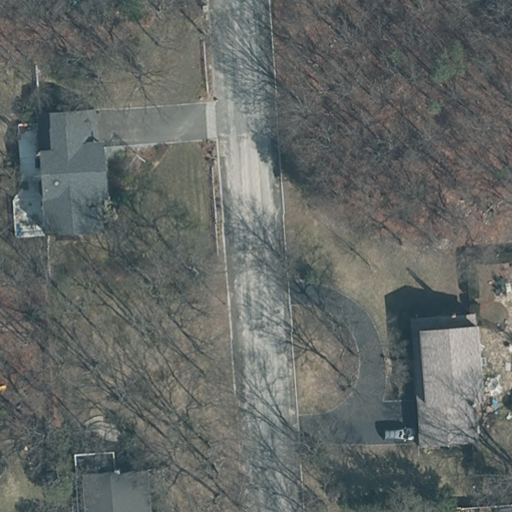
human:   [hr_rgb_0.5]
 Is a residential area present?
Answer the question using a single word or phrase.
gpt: yes

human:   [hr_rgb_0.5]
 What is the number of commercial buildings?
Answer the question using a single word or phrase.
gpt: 0

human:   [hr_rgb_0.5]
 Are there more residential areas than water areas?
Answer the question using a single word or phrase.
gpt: yes

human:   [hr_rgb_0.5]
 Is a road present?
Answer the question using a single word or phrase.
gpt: yes

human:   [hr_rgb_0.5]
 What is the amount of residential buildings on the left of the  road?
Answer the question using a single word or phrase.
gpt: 2

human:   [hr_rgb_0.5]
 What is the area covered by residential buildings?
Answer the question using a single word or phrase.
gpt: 884m2

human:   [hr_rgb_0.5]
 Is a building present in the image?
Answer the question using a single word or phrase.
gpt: yes

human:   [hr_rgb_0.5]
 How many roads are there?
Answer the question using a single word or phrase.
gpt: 1

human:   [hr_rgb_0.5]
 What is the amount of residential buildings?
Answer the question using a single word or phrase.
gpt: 3

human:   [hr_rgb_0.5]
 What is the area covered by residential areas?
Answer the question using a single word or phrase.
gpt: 10639m2

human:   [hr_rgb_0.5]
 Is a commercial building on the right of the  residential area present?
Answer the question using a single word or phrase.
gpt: no

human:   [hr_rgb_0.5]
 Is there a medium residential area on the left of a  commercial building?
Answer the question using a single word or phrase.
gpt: no

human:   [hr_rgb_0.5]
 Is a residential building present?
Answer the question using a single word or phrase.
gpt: yes

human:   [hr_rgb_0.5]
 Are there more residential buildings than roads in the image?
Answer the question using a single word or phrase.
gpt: yes

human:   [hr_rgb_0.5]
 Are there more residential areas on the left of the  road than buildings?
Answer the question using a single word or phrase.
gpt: no

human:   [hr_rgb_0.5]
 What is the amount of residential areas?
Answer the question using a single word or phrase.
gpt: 1

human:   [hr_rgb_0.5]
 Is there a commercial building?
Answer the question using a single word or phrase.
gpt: no

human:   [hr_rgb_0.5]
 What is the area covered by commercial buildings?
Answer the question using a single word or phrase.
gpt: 0m2

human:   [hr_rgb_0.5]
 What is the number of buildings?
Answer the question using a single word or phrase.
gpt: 3

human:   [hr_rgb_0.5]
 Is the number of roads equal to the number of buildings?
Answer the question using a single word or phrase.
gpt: no

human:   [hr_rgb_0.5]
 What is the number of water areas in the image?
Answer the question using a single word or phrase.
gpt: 0

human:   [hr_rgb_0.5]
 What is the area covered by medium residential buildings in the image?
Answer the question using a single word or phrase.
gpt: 884m2

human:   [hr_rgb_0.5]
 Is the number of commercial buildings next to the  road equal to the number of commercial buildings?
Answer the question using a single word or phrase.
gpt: yes

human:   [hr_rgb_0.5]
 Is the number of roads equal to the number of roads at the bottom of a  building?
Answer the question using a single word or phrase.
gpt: no

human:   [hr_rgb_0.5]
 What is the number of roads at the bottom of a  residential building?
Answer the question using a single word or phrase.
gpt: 0

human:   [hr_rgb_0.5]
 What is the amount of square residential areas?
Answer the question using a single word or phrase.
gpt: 0

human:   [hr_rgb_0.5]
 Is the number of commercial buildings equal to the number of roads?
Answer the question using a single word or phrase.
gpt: no

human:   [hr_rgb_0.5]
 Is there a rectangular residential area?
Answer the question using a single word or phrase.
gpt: yes

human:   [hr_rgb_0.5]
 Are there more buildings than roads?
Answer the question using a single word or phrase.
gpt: yes

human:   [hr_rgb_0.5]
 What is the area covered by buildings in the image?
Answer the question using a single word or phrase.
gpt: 884m2

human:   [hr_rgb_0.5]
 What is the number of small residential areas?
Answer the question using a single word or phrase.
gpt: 0

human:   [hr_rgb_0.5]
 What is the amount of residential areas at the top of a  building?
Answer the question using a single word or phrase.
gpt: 1

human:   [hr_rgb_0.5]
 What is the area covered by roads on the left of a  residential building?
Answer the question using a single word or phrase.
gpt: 0m2

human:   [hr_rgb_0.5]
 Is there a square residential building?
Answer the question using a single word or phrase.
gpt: no

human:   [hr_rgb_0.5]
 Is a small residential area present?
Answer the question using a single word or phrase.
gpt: no

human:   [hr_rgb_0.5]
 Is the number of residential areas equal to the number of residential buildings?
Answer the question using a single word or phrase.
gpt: no

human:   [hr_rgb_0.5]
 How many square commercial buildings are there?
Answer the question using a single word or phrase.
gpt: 0

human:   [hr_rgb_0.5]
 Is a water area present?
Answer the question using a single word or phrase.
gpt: no

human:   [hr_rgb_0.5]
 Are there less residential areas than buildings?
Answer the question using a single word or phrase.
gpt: yes

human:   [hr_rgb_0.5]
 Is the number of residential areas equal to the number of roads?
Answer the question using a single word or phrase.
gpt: yes

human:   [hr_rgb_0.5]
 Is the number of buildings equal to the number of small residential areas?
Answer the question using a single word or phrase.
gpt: no

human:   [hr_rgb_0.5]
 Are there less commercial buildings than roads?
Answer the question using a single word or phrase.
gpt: yes

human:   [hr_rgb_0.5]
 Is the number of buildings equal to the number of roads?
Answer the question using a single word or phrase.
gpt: no

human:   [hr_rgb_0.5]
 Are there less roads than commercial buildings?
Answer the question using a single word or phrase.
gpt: no

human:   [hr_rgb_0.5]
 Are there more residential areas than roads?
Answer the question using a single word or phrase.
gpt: no

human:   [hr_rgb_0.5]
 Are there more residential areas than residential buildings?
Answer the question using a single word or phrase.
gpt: no

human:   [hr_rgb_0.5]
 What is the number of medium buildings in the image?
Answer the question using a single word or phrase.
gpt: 3

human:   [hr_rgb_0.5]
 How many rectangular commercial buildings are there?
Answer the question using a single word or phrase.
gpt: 0

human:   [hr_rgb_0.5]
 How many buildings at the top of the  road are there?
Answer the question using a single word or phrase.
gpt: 1

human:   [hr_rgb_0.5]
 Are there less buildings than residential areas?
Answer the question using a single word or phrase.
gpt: no

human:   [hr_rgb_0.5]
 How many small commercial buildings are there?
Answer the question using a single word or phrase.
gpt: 0

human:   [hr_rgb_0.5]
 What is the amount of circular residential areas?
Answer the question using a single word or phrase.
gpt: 0

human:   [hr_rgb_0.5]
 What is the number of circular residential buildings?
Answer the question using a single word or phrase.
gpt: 0

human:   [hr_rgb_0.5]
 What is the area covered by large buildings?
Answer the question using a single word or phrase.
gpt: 0m2

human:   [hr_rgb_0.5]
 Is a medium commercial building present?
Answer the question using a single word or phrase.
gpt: no

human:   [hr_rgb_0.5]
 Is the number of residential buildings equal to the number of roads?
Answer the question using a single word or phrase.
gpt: no

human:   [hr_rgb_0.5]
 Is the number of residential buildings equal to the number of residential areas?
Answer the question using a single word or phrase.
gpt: no

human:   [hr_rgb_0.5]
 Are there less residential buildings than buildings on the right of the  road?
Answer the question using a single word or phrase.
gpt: no

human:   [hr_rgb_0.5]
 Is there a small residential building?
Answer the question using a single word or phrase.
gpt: no

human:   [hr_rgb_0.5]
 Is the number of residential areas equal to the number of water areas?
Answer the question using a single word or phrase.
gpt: no

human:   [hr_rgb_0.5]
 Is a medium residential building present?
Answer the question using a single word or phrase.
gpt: yes

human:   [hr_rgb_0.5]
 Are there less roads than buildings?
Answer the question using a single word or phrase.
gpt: yes

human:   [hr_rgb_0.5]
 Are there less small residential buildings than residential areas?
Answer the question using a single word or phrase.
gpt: yes

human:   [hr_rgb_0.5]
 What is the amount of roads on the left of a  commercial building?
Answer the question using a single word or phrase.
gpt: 0